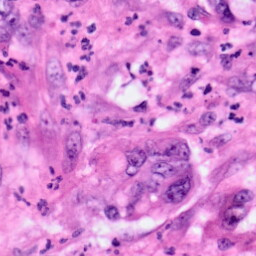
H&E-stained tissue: Pancreatic